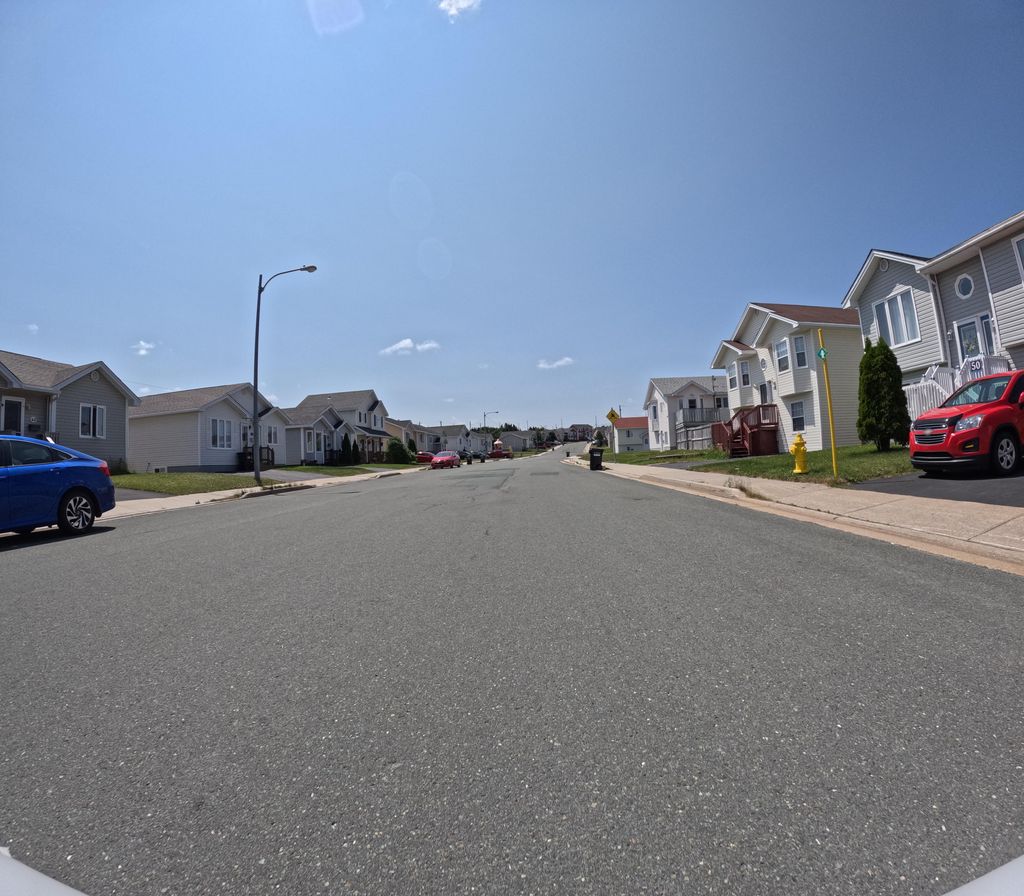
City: st_johns